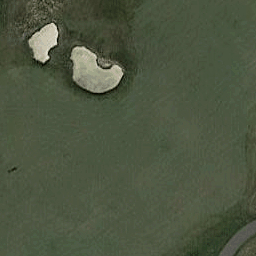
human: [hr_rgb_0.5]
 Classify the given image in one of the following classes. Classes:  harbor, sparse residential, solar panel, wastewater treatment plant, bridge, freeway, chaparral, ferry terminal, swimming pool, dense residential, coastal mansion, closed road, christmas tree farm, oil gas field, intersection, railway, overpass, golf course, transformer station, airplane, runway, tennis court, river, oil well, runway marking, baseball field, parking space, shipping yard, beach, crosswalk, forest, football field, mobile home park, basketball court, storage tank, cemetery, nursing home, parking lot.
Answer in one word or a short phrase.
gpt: golf course